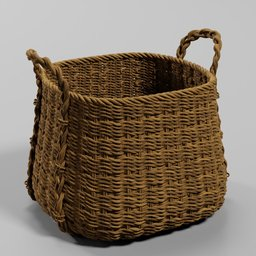
Label: tools